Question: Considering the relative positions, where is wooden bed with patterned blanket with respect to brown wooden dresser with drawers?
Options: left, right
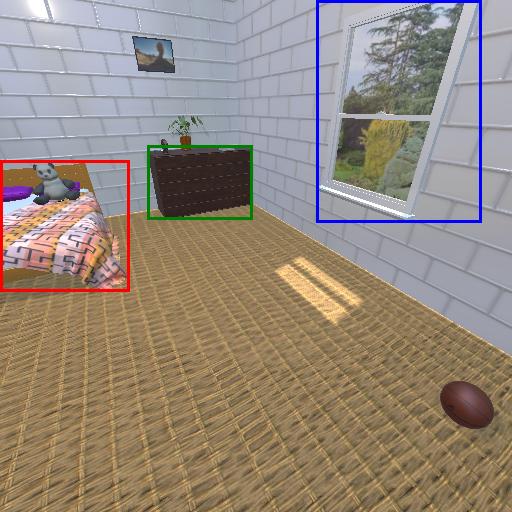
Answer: left